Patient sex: M
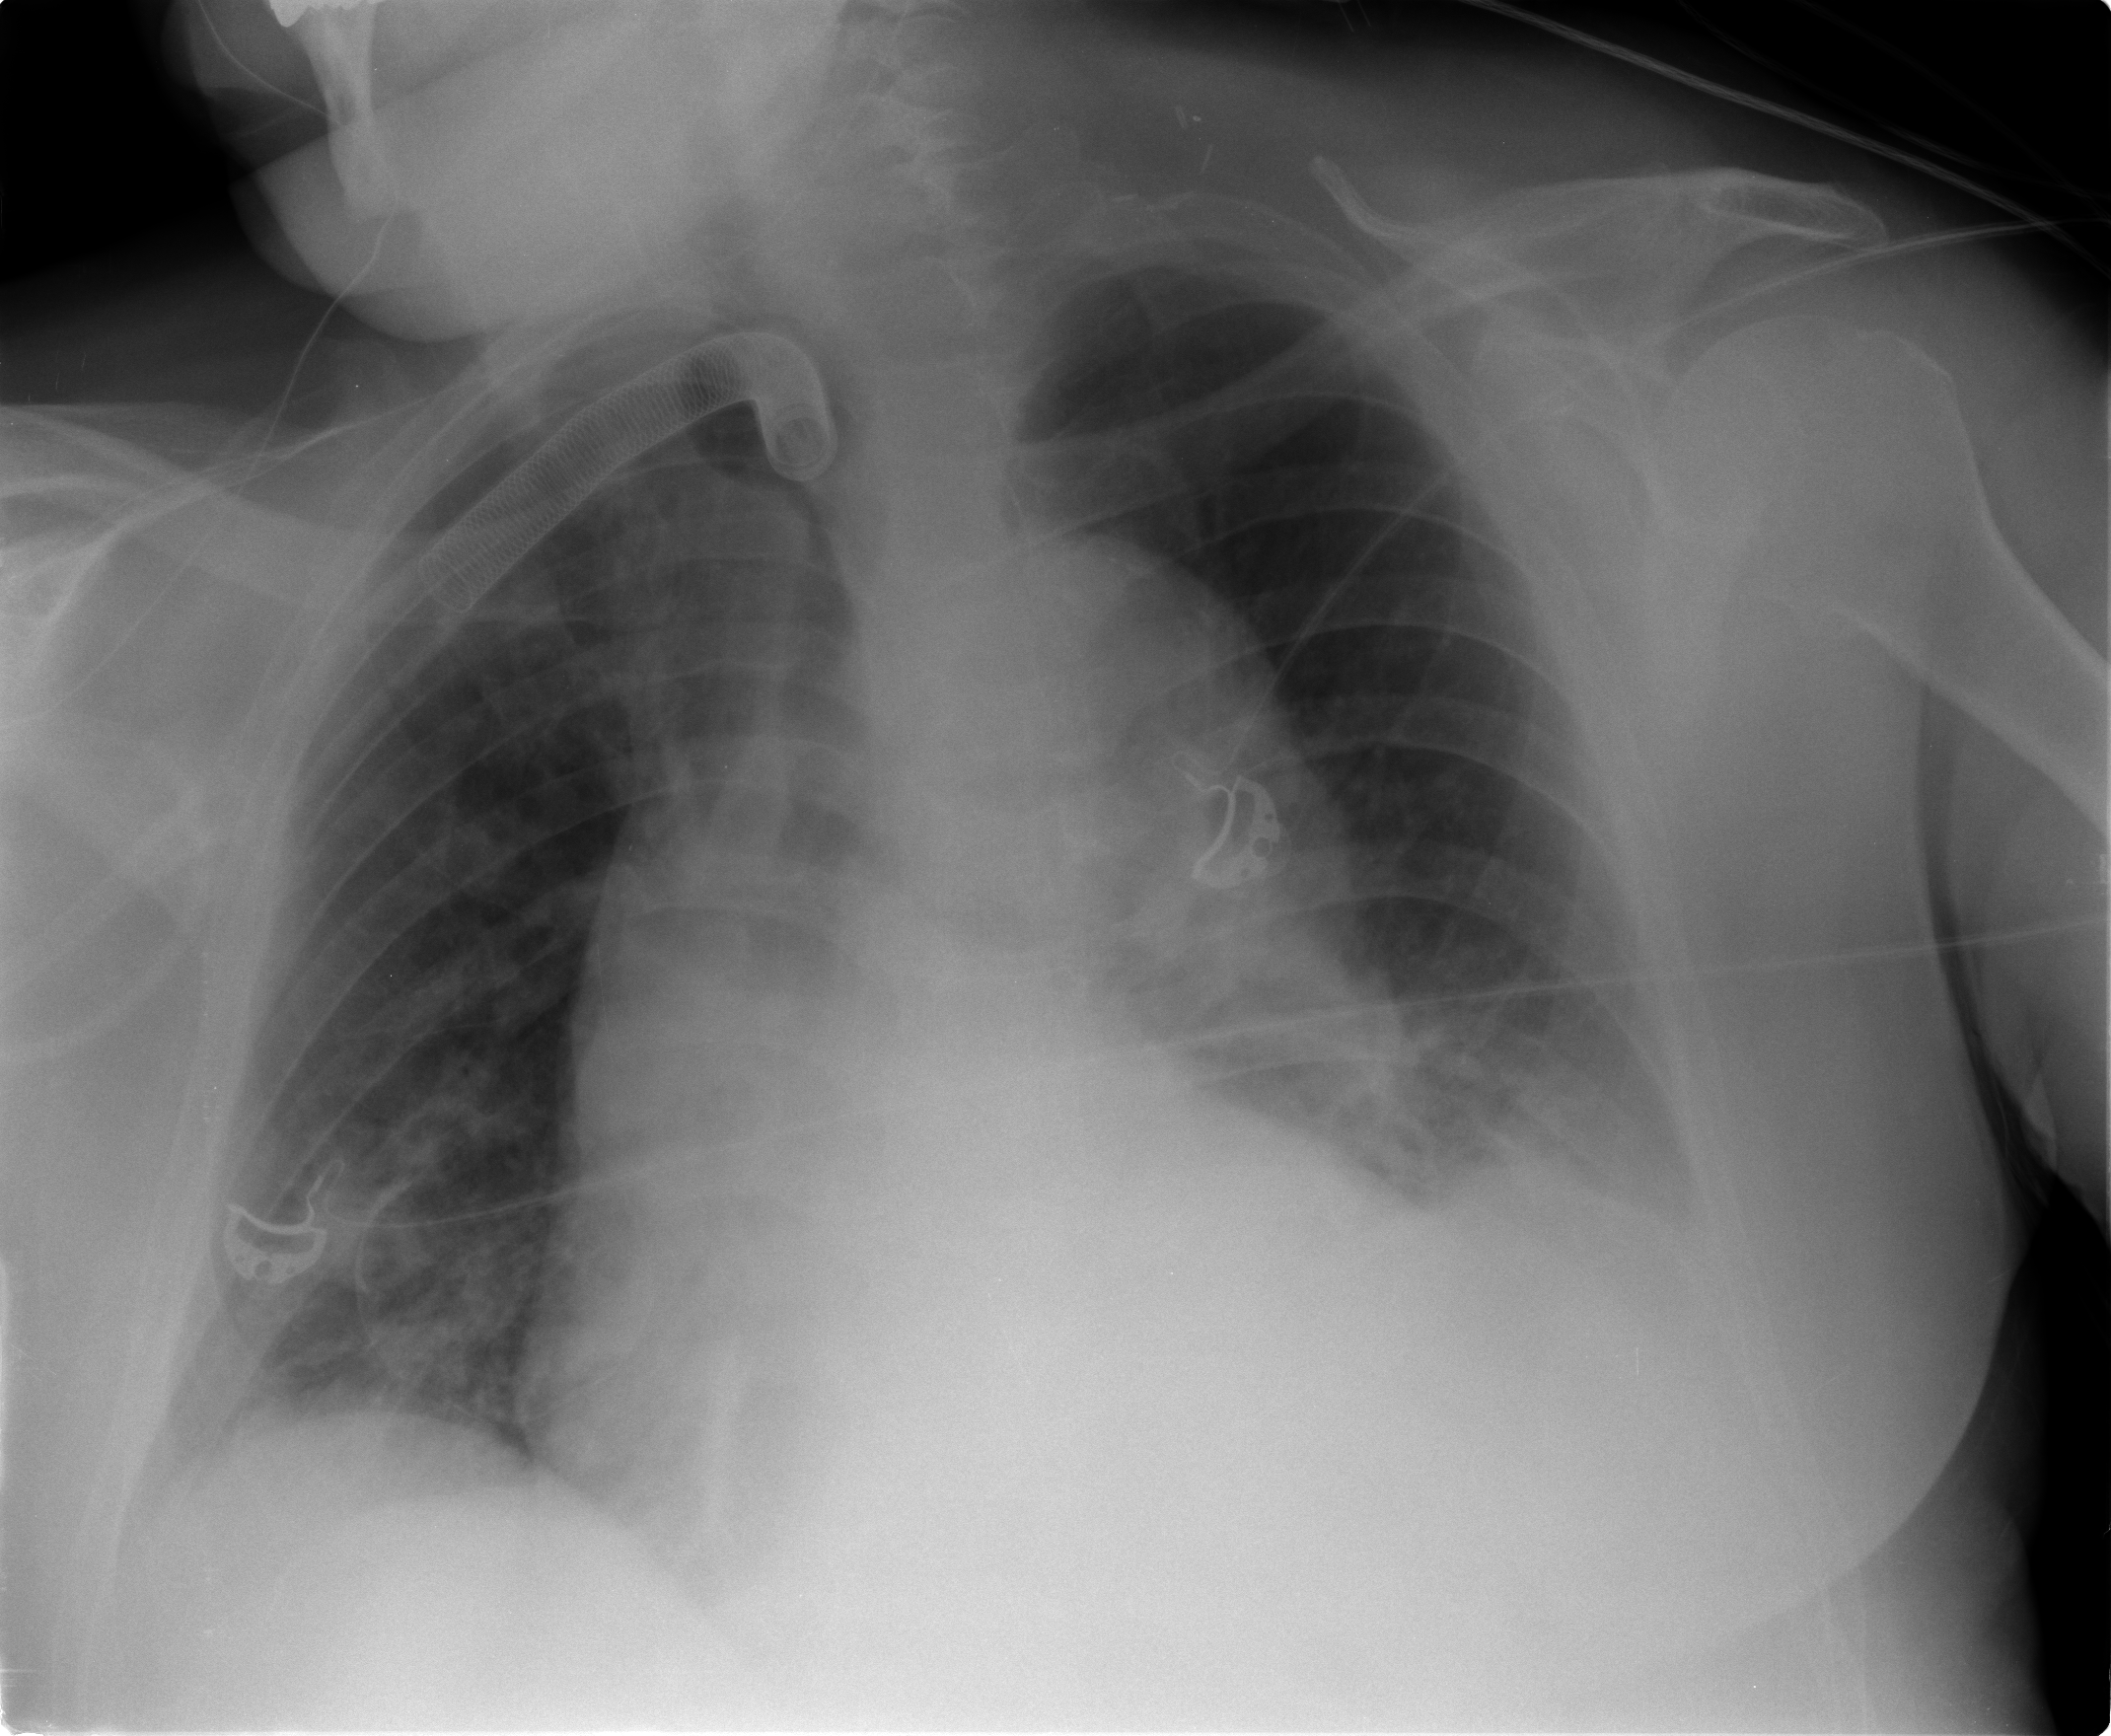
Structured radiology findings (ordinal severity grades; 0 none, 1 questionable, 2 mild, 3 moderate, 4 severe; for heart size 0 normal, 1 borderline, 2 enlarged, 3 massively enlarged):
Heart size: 2
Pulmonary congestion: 2
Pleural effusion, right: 0
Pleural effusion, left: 2
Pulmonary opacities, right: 2
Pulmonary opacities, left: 0
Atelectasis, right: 0
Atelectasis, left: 2